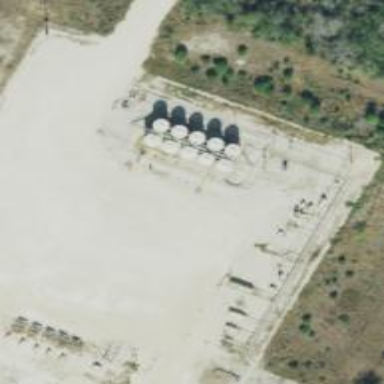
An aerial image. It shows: Storage tank that is man-made.